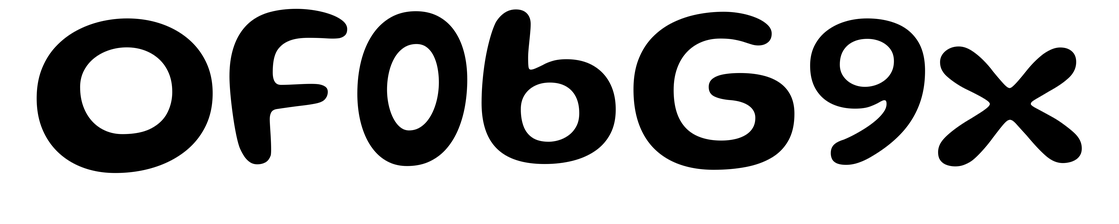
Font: Gluten_Medium